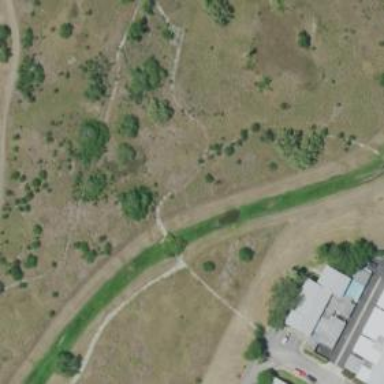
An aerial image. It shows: Footway along the road.